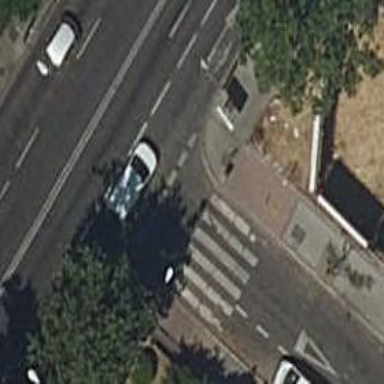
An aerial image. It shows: Crossing with traffic signals.